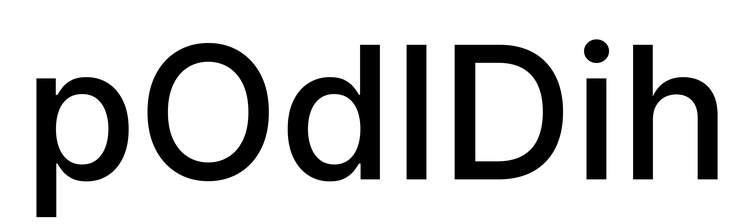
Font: Inter_Medium